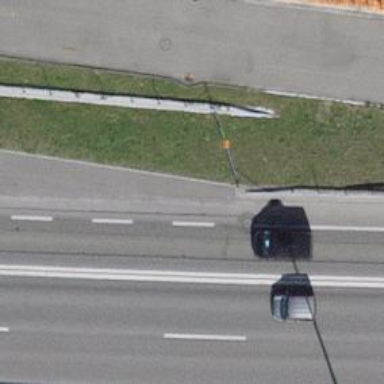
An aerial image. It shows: Aerial marker.